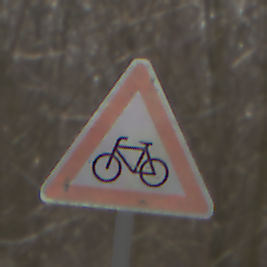
Verkehrszeichen: RadverkehrRechts
Umgebung: Outdoor, Nature
Tageszeit: MorningAfternoon
Wetter: Clear
Licht: Natural
Jahreszeit: Winter
Kontrast: HighContrast